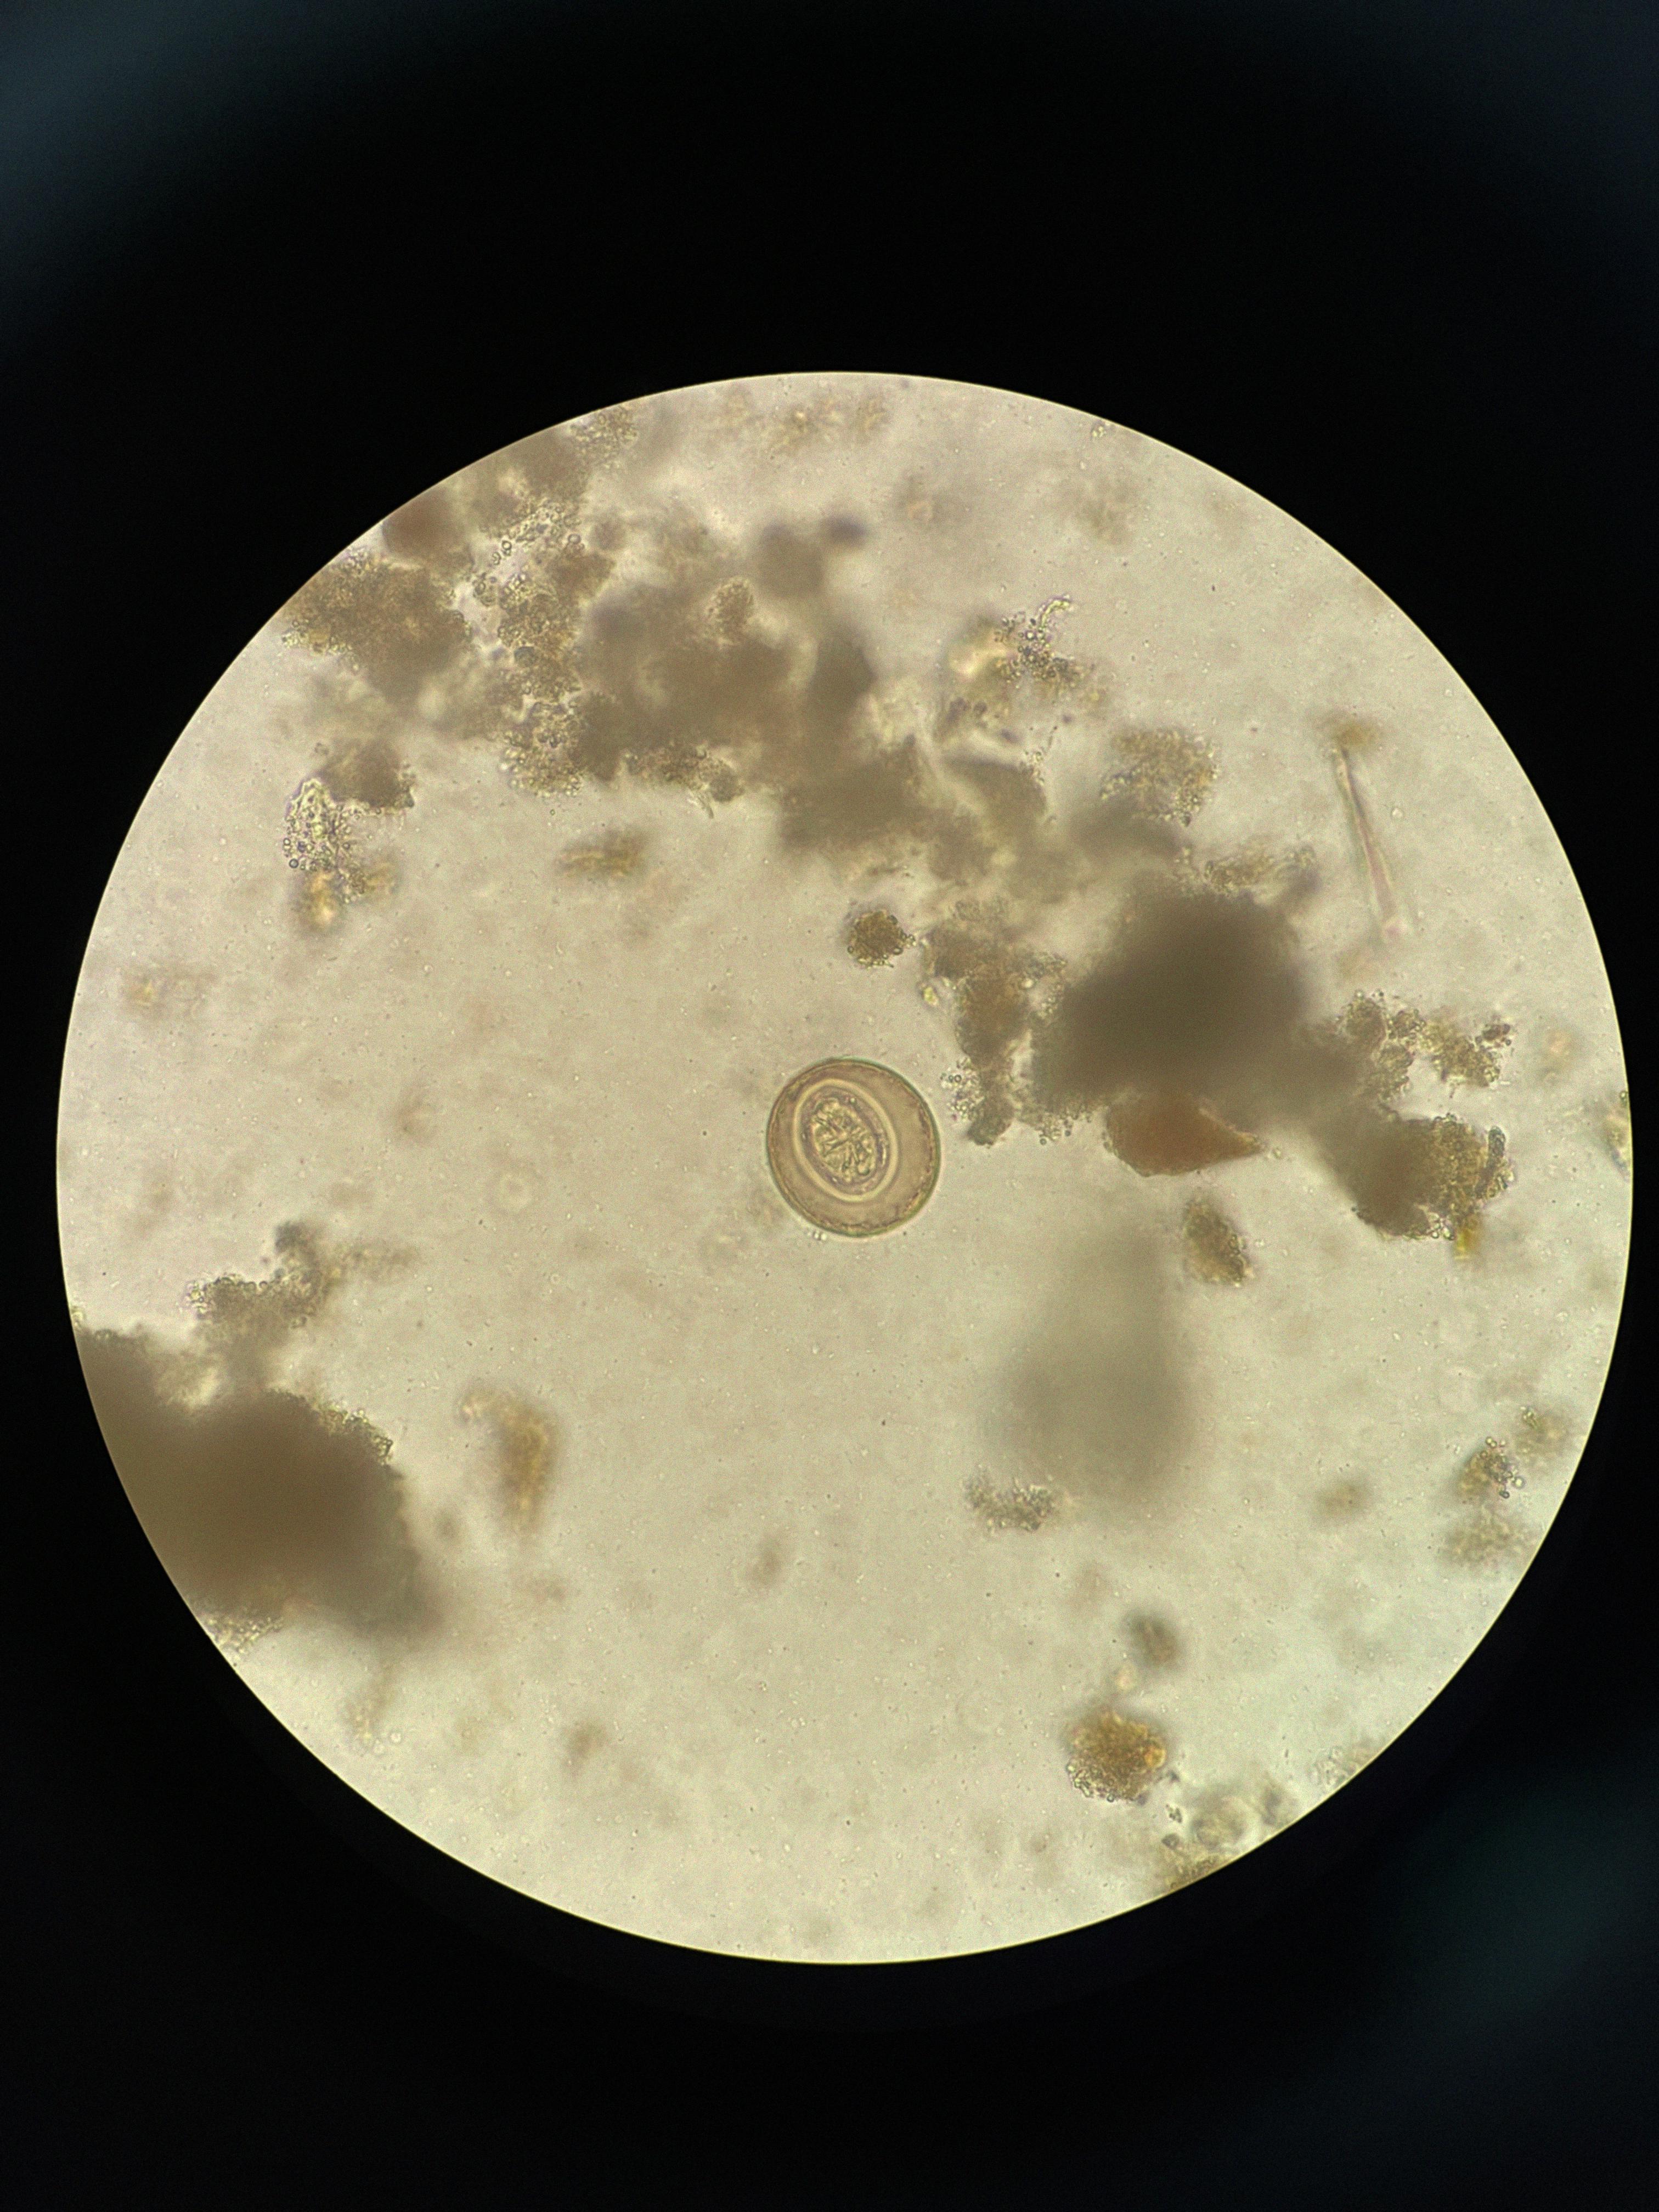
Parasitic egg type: Hymenolepis diminuta